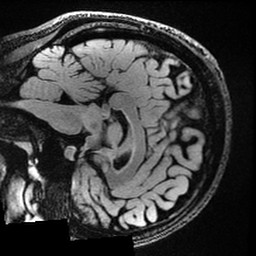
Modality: FLAIR
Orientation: sagittal
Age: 24
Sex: female
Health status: healthy
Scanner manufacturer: ge
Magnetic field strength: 3 T
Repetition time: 5 s
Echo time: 0.08994 s